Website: bh-photo
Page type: customer-info-address
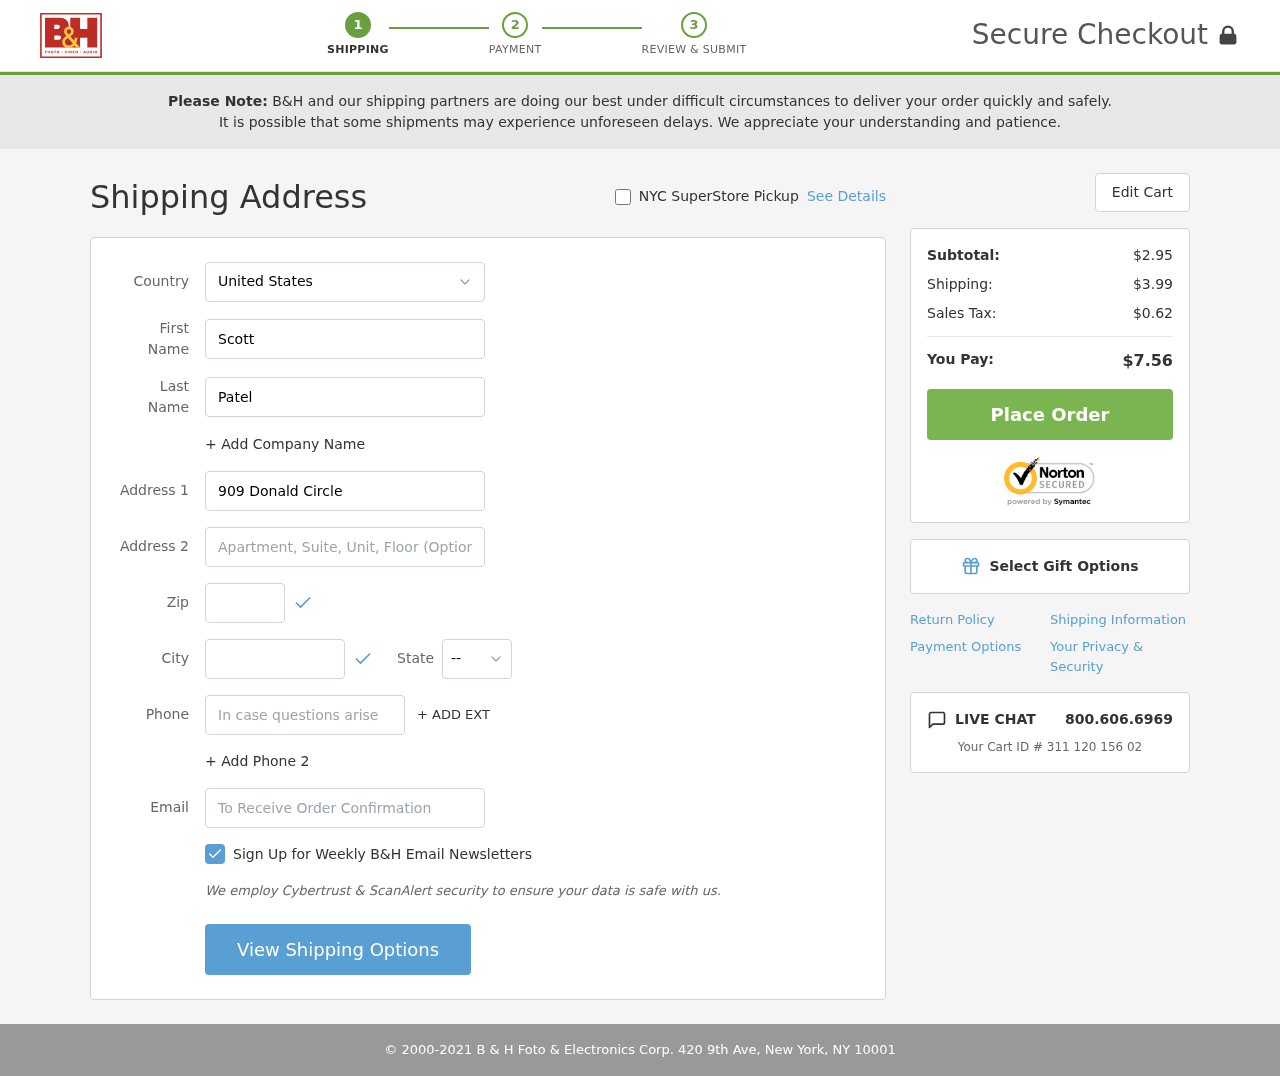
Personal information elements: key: PII_CITY
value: North Hector
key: PII_COUNTRY
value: United States
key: PII_EMAIL
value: scottpatel@gmail.com
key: PII_FIRSTNAME
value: Scott
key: PII_LASTNAME
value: Patel
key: PII_PHONE
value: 5476016350
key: PII_POSTCODE
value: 61506
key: PII_STATE_ABBR
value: WA
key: PII_STREET
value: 909 Donald Circle
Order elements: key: ORDER_SUBTOTAL
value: $2.95
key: ORDER_SHIPPING_COST
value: $3.99
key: ORDER_TAX
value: $0.62
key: ORDER_TOTAL
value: $7.56
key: ORDER_ID
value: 311 120 156 02